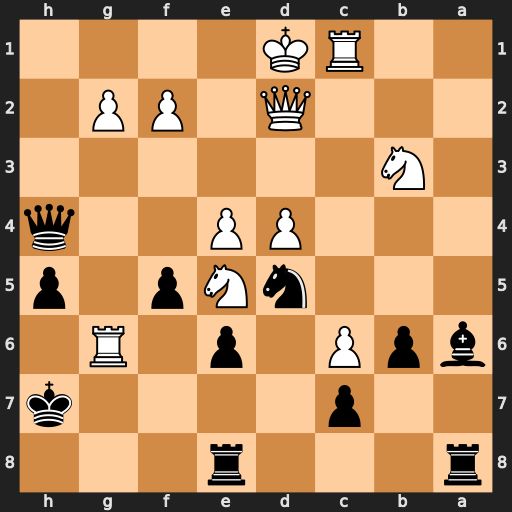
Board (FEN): r3r3/2p4k/bpP1p1R1/3nNp1p/3PP2q/1N6/3Q1PP1/2RK4
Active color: b
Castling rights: -
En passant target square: -
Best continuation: Nf4 Nf3 Be2+ Qxe2 Qh1+ Qe1 Qxe1+